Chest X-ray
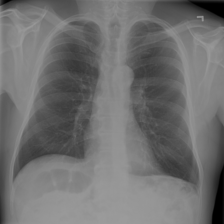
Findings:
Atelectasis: negative
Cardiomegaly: negative
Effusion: negative
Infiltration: negative
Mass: negative
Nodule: negative
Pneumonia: negative
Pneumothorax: negative
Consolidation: negative
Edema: negative
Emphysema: negative
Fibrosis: negative
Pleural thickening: negative
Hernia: negative